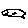
Label: fish